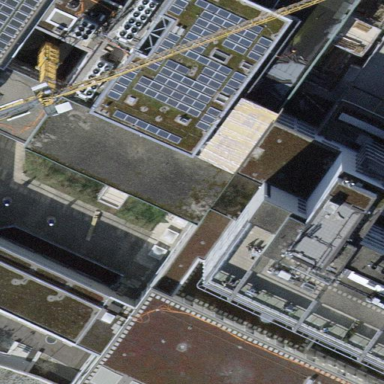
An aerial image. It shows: Section of building's roof.